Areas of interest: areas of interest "Flower, Bird, Fish, and Insect Market"
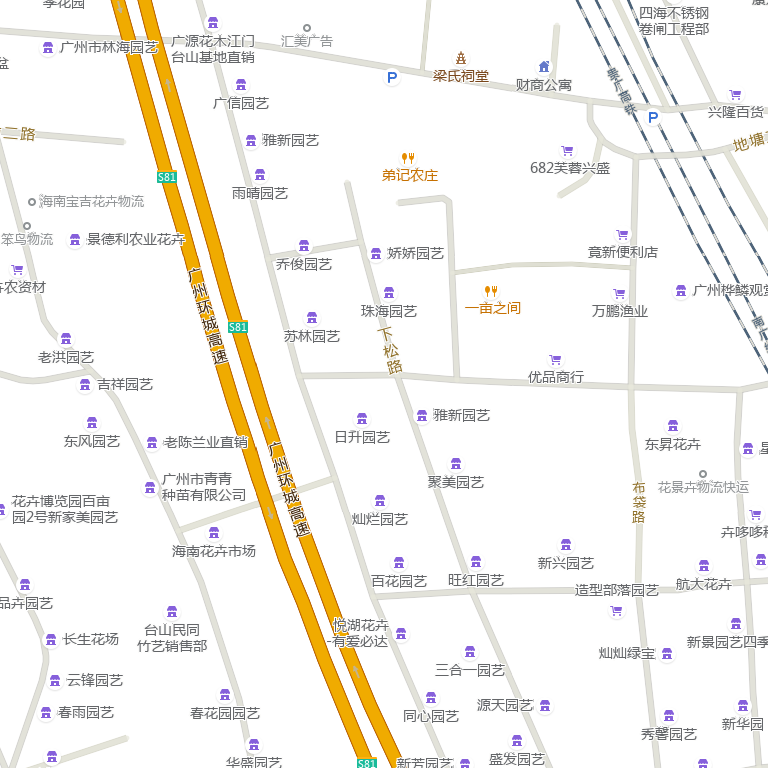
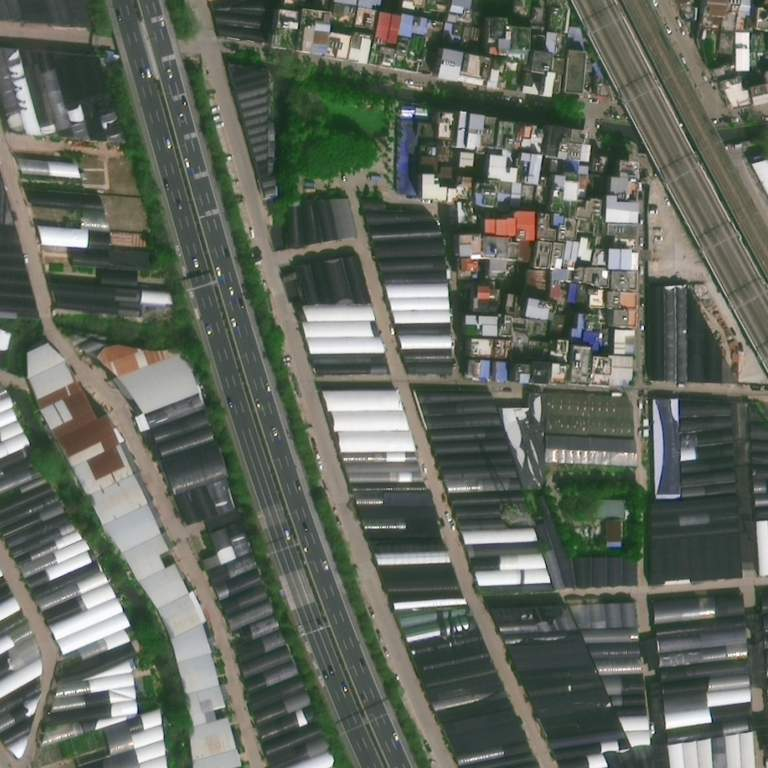